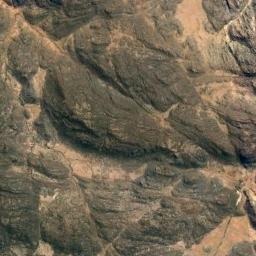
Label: mountain